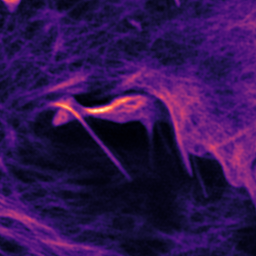
Label: Super-resolution F-actin image